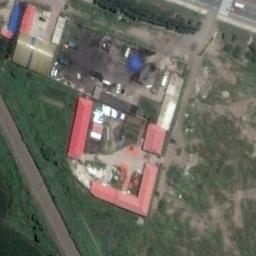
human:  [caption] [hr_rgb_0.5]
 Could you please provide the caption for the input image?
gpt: The industrial area with some workshops of different colors Is surrounded by a lawn .

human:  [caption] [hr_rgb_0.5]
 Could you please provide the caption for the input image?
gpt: There are factories and roads in an industrial area, There are large green areas, And there are free land .

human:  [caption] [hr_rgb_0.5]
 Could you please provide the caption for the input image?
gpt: The buildings in the industrial area are juxtaposed .

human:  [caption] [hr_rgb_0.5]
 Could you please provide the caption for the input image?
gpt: There is a road next to the industrial area .

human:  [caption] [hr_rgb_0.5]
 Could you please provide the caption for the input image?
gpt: There are some red buildings and green lawns on the industrial area .